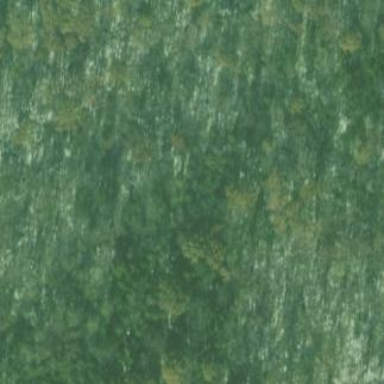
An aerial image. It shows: Evergreen woodland with needle-leaved trees.